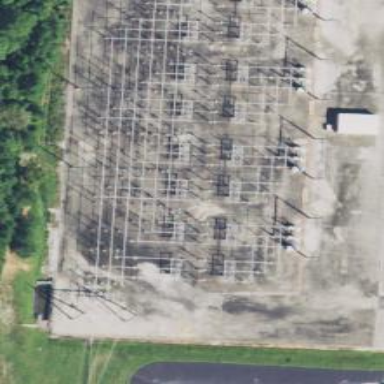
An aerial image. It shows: Switch used for power control.